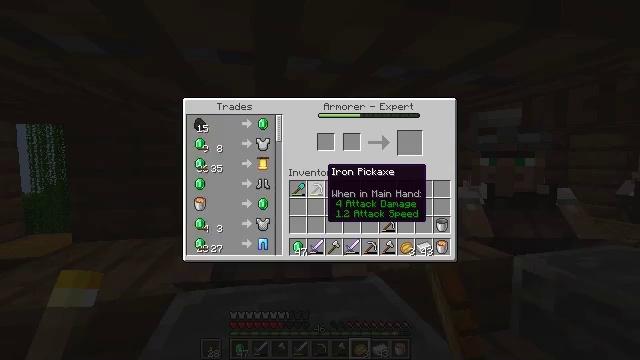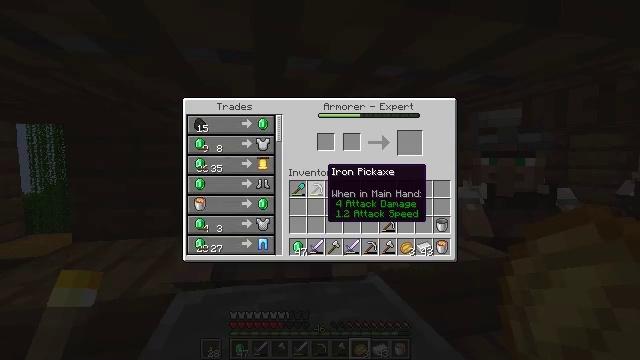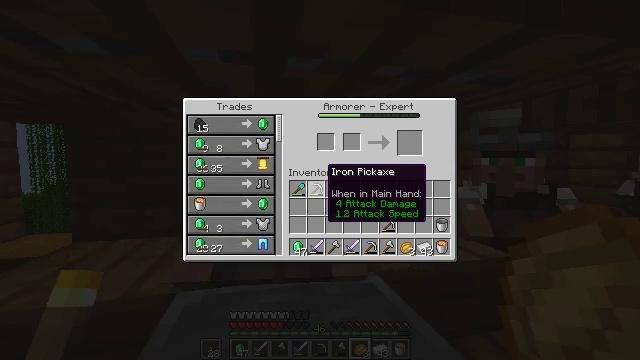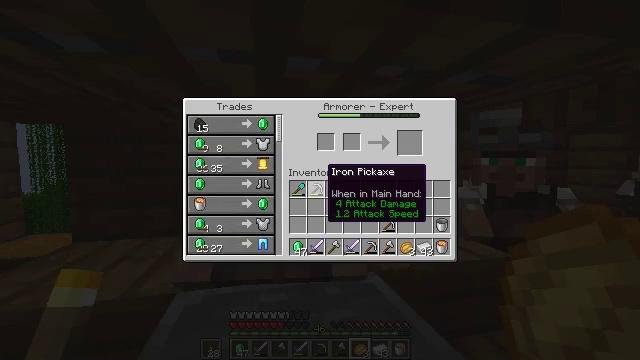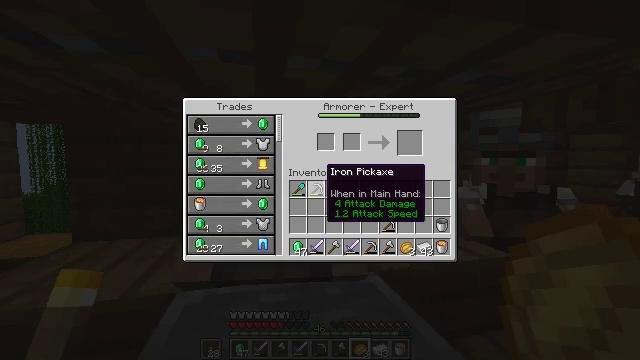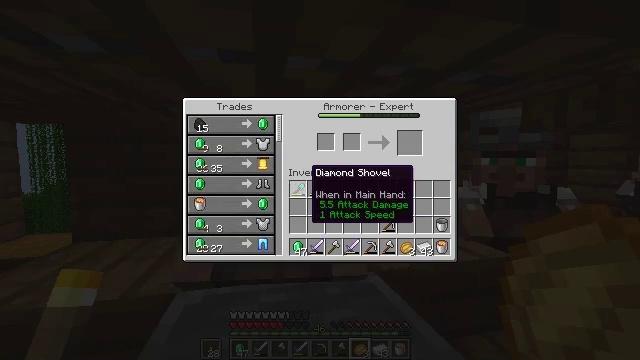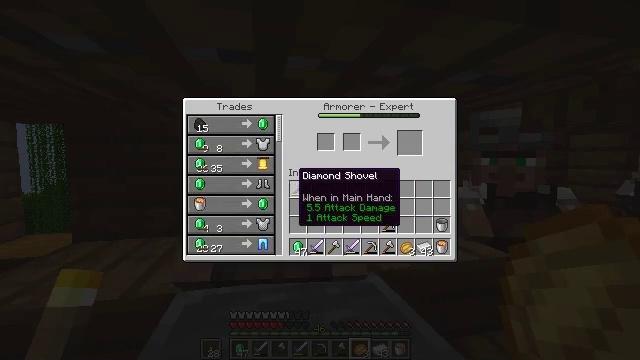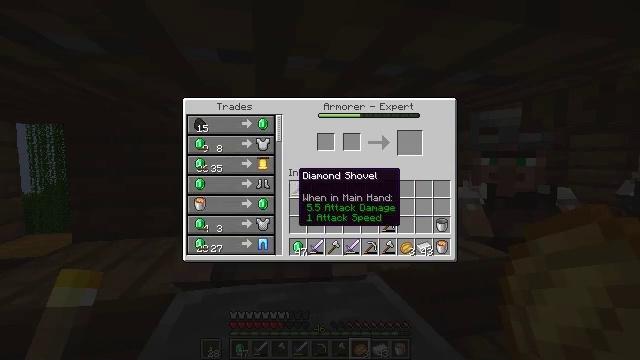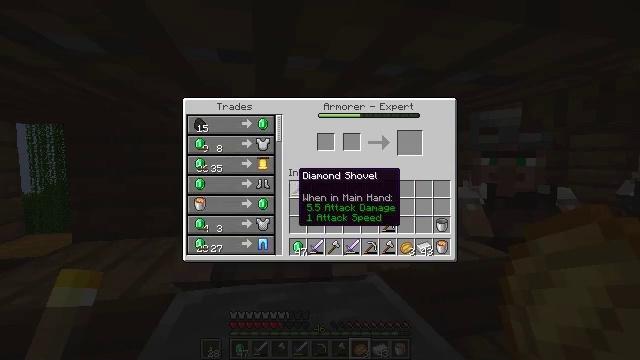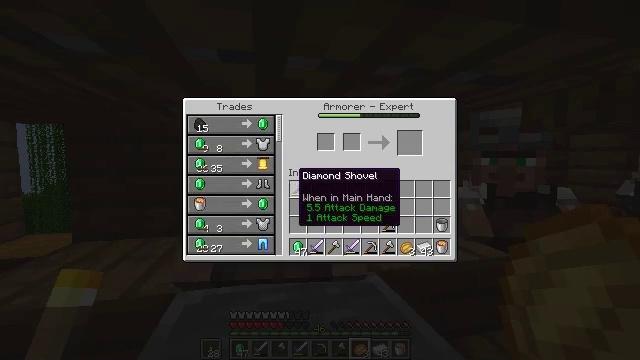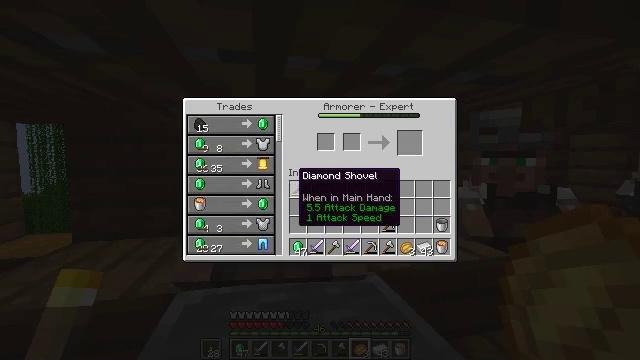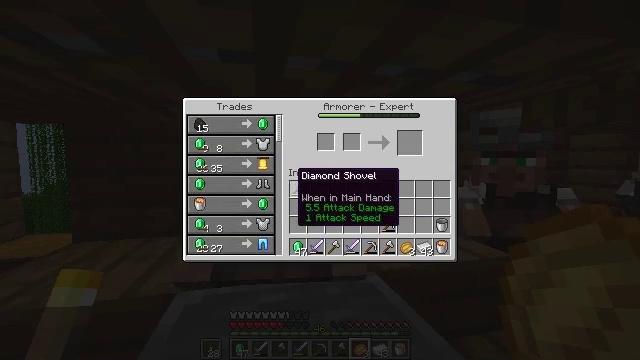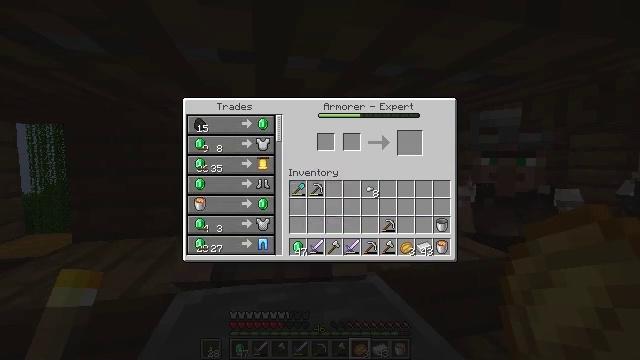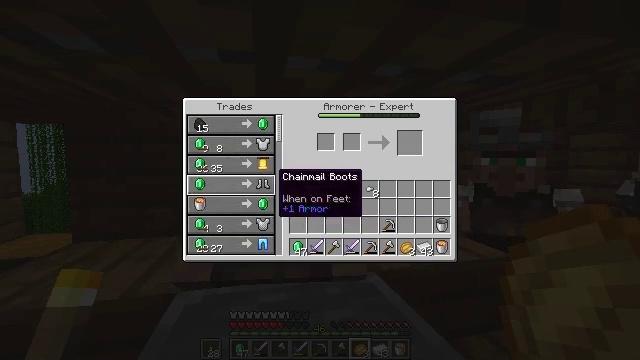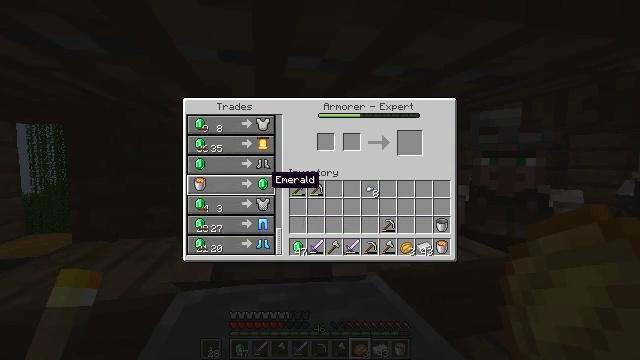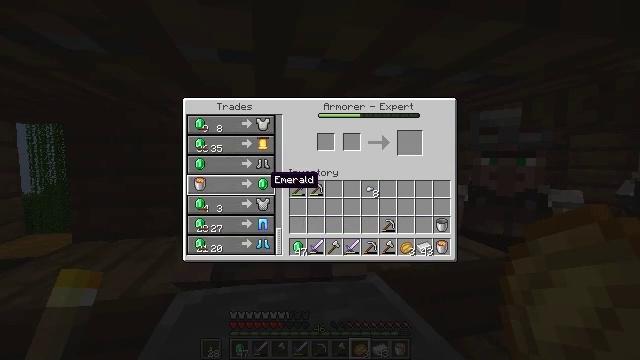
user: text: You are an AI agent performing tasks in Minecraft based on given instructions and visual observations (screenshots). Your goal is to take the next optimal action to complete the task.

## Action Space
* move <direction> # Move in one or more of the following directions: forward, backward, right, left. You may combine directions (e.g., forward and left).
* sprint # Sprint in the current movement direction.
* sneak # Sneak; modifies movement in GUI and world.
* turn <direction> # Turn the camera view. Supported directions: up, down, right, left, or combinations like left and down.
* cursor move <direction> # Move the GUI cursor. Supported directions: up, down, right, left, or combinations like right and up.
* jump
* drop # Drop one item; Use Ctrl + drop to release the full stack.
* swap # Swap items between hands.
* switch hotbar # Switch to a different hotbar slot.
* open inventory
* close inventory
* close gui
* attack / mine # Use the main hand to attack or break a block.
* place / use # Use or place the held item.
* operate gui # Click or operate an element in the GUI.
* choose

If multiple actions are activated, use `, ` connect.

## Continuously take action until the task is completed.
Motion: motion action
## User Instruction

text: Assemble a chainmail chestplate at the crafting table.
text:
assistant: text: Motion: no_op
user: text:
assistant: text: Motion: no_op
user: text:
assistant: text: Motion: no_op
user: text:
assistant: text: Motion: no_op
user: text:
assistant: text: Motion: cursor move left
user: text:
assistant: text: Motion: cursor move left
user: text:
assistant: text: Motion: no_op
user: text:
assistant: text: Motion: no_op
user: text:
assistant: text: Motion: no_op
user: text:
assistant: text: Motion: no_op
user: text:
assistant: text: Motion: no_op
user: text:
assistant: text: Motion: no_op
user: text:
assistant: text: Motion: cursor move left
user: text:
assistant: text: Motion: cursor move left
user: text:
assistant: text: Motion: no_op
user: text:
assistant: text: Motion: no_op
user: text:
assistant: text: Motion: no_op
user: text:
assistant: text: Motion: no_op
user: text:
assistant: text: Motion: no_op
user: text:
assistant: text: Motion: no_op
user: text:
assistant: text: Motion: no_op
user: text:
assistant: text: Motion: no_op
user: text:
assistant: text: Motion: no_op
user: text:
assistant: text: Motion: no_op
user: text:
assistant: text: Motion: cursor move down
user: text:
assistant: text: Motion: cursor move down
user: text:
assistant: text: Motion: no_op
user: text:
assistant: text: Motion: no_op
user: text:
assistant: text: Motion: no_op
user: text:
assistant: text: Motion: no_op